Question: I need to write the following component in WPF:

It should be over image, I should able to drag the lines with the mouse (drag X up and down, drag Y left and right, and Z spin from horizontal to vertical)
My backround in WPF is almost not exist,
Can you give me guidliness? do you know component that doing it, or something similar to that?
Do you know what is the name of this control?
Thanks.
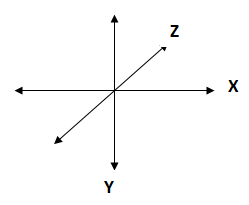
Answer: I managed to do it,
<URL>